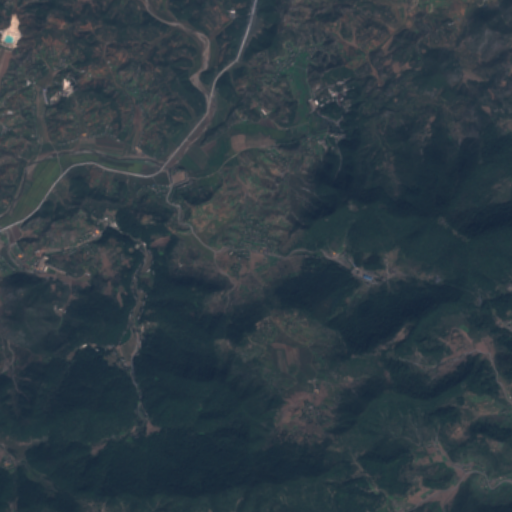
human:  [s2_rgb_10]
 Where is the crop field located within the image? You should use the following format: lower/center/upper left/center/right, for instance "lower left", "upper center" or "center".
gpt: The crop field is located in the upper left of the image.
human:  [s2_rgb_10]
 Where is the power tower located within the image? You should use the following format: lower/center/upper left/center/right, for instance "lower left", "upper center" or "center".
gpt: The power tower is located in the upper left of the image.
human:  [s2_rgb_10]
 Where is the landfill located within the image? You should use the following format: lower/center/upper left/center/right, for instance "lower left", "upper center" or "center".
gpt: There is no landfill in the image.